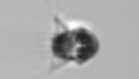
Label: Mesodinium